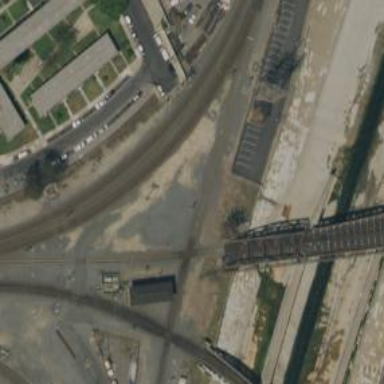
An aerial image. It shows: Railway crossing.